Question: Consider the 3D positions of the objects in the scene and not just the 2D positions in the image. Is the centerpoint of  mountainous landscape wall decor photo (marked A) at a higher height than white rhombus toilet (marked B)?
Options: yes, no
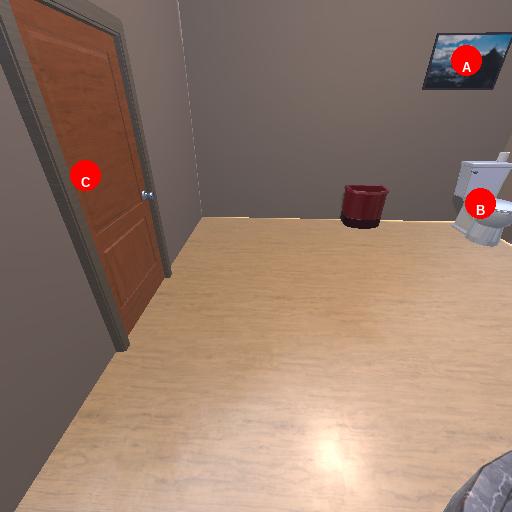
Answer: yes